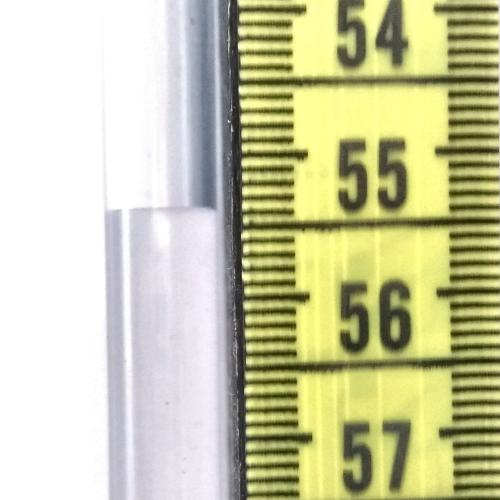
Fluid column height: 55.4 cm